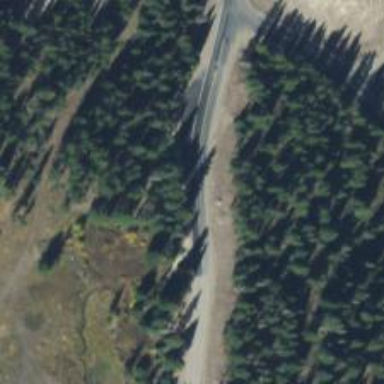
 groomed for classic and skating techniques."